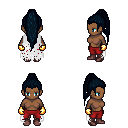
a pixel art fantasy rpg character, female body template, human, dark skin, white tattered cape, red pants, raven extra-long topknot hairstyle, gold gloves, maroon shoes, four views (front, back, left, right), 2x2 character sprite sheet, small pixel art, hard edges, no anti-aliasing